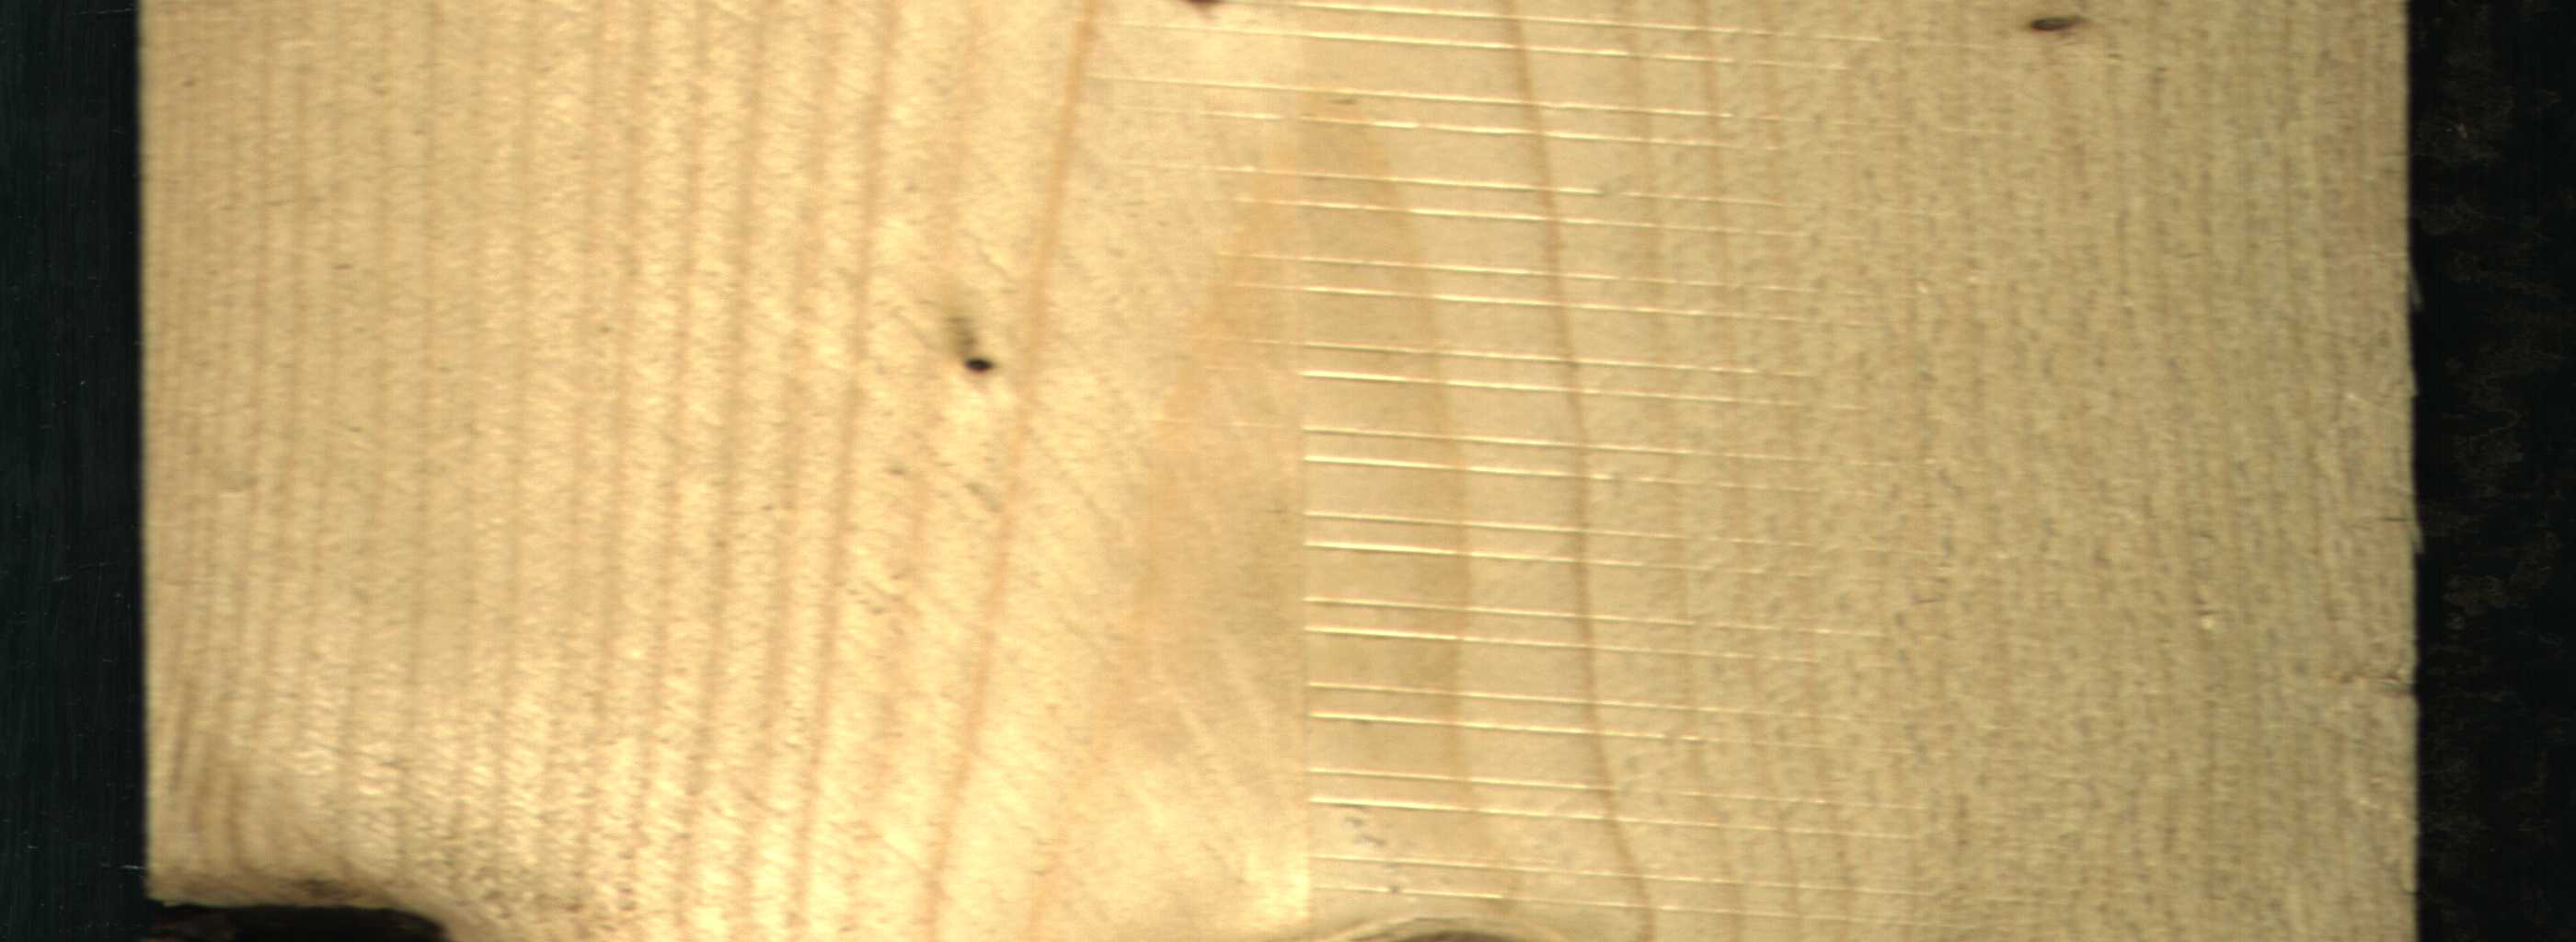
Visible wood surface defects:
Knot_missing
Dead_Knot
Live_Knot
Live_Knot